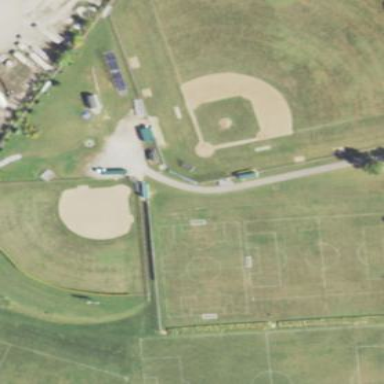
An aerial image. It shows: Softball pitch for leisure sports.